Question: What can it back up?
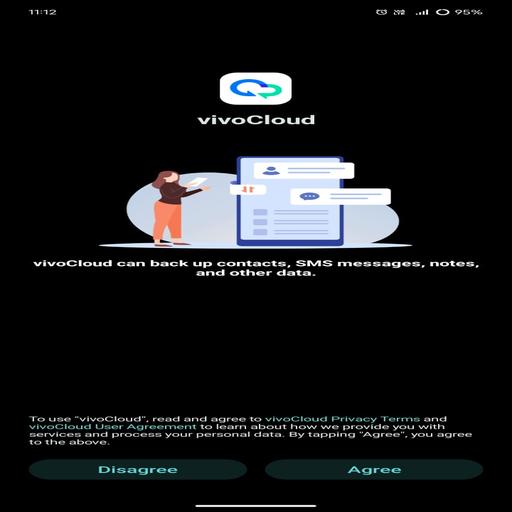
Answer: Contacts, messages, notes